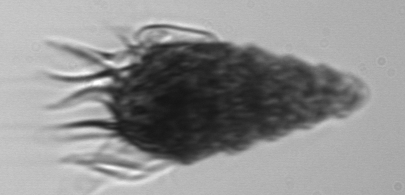
Label: Laboea_strobila